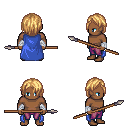
a pixel art fantasy rpg character, male body template, human, dark skin, blue cape, magenta pants, light blonde bangs hairstyle, white cloth bandages, spear, four views (front, back, left, right), 2x2 character sprite sheet, small pixel art, hard edges, no anti-aliasing